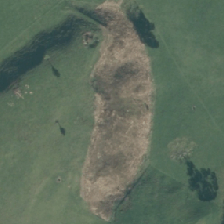
Land cover: harvested_forest